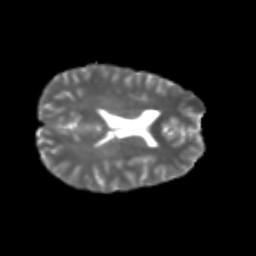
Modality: T2w
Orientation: axial
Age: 24
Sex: male
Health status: healthy
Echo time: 0.074 s